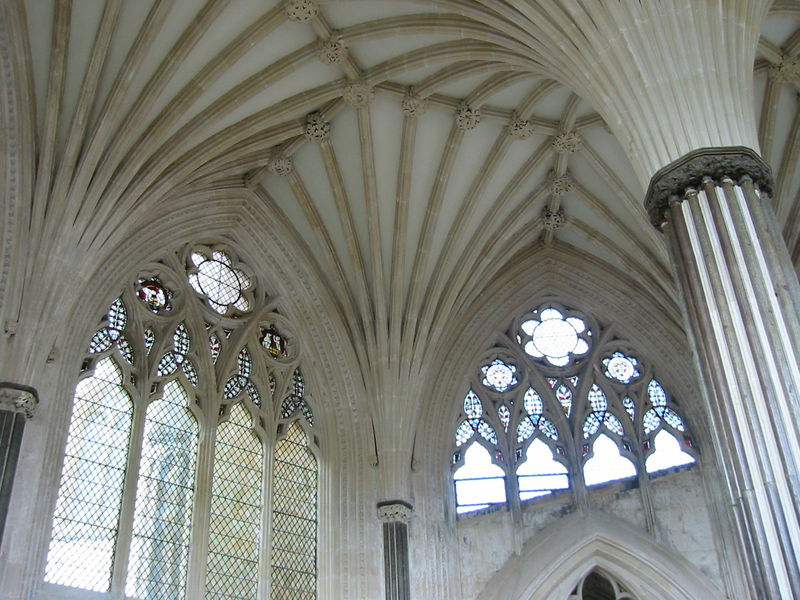
Titel: Kathedrale von Wells (St. Andrew’s Cathedral), Wells/Somerset
Standort: Wells, Kathedrale (EU - GB)
Schlagwörter: fenster, glas, hell, licht, säule, säulen, weiss, rose, muster, architektur, stein, innenraum, kirche, decke, gotik, giebel, hoch, bögen, gewölbe, höhe, religion, kreuzgewölbe, rosette, schlusssteine, kapelle, gothik, streben, rosetten, fensterrose, steinn, weiß marmor, decksteine